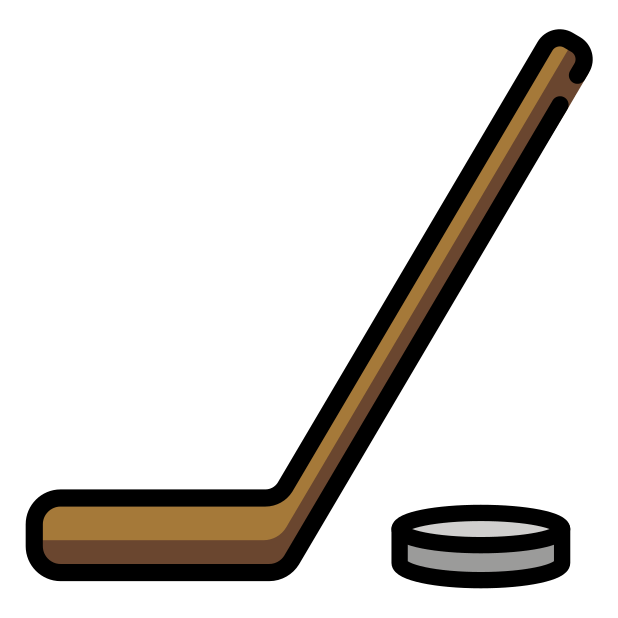
Emoji: 🏒
Name: ice hockey stick and puck
Unicode: 0x1f3d2